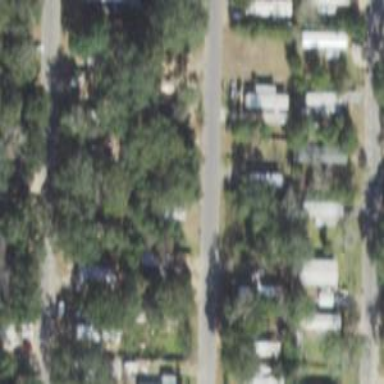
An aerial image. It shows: Residential area designated as trailer park.